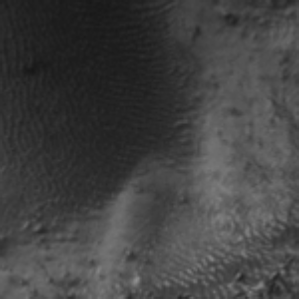
Label: frost